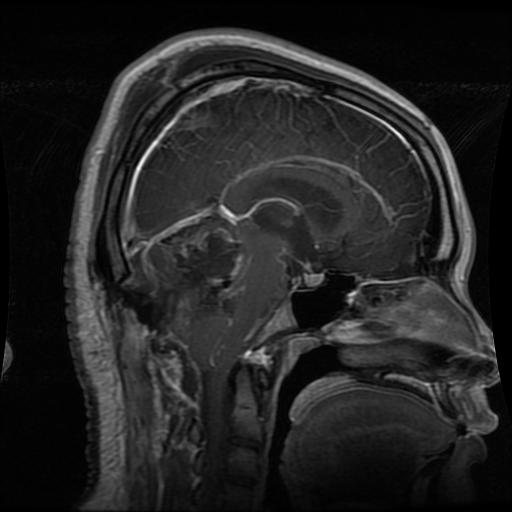
Label: glioma